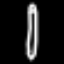
Label: pencil